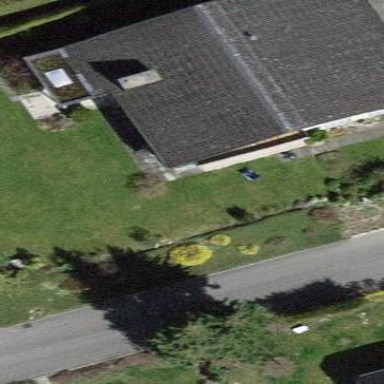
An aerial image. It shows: Simple house.